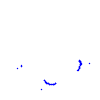
Particle: proton